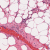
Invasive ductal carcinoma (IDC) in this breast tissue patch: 0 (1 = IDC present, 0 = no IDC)